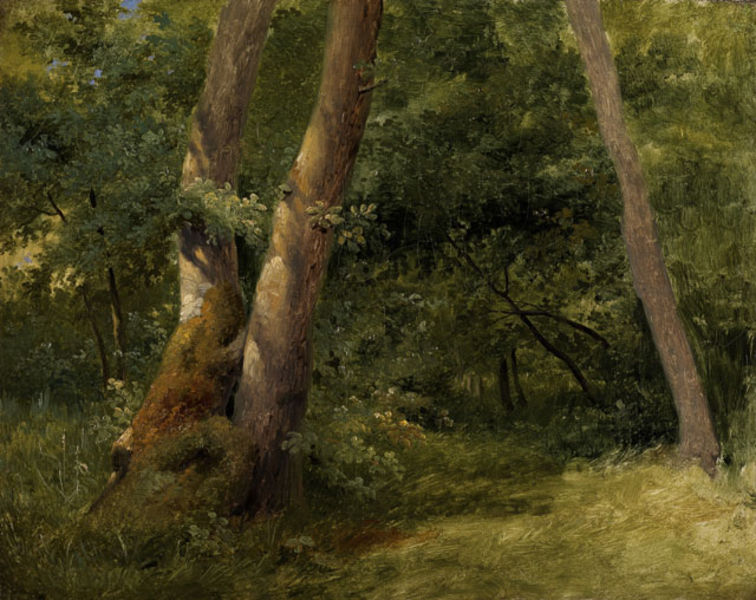
Titel: Waldinneres
Künstler: Achille Etna Michallon
Standort: Karlsruhe
Institution: Staatliche Kunsthalle Karlsruhe
Schlagwörter: baum, blau, blätter, dunkel, gemälde, himmel, laub, schatten, baumstämme, bäume, gelb, grün, impressionismus, landschaft, äste, braun, hell, licht, schwarz, blick, gras, weg, wiese, malerei, ast, baumstamm, gräser, natur, stamm, zweige, büsche, gebüsch, pfad, sonne, pflanze, pflanzen, kontrast, wald, sommer, warm, dunkelgrün, hellgrün, landschaftsmalerei, idylle, stämme, lciht, gewächs, grun, menschenleer, leuchten, waldrand, flechten, strahlen, moos, draußen, lichtung, leinwand, heiter, laubbaum, sonnig, unterholz, lanschaft, geäst, dickicht, rinde, blattwerk, sonnenschein, laubbäume, wildnis, eiche, grüntöne, unklarheit, vraun, wiesee, 3 bäume, dikicht, er vlaub